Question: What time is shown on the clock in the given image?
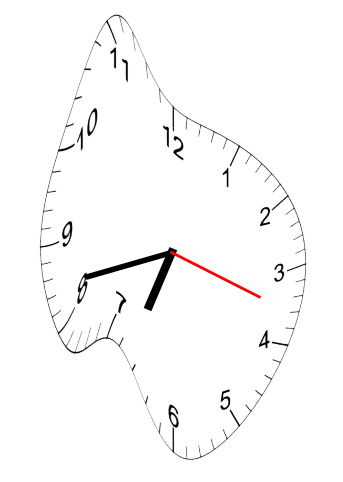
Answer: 06:42:18